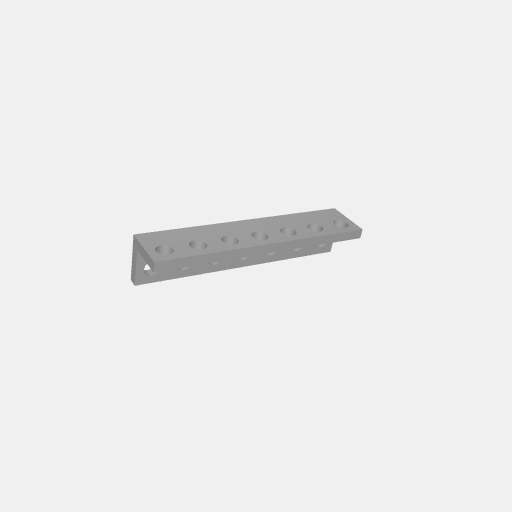
Part: LBeam7H